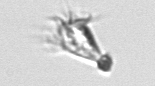
Label: Paratontonia_gracillima